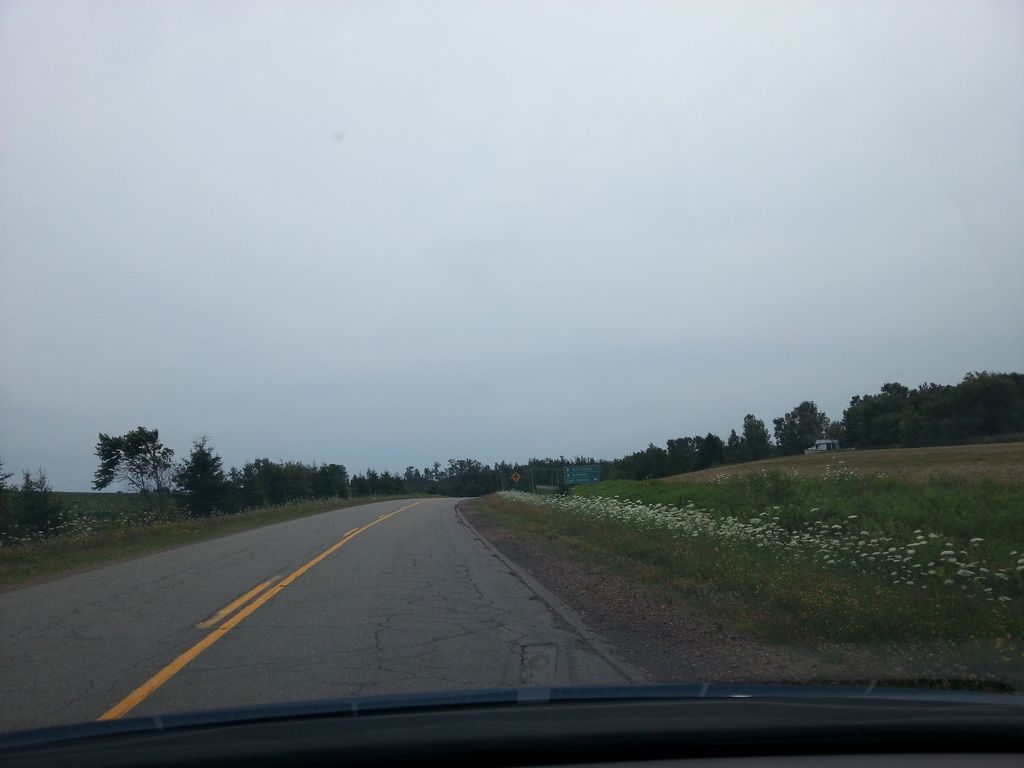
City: charlottetown